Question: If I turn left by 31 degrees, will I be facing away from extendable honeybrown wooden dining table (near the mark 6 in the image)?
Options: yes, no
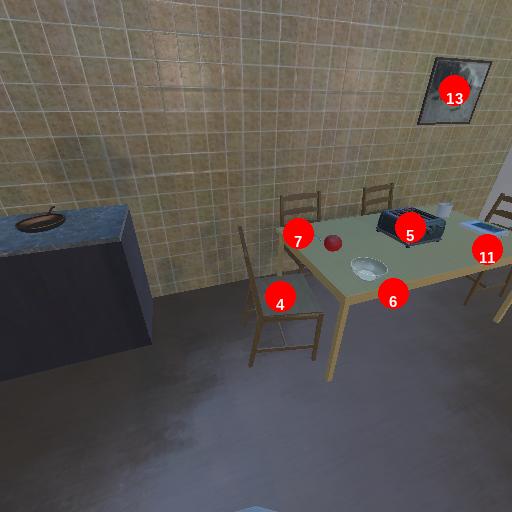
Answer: yes